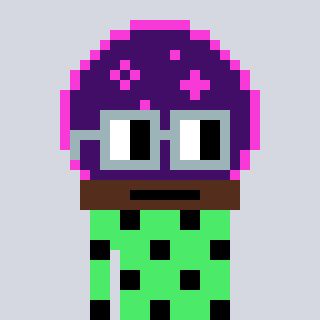
a pixel art character with square dark gray glasses, a crystalball-shaped head and a teal-colored body on a cool background